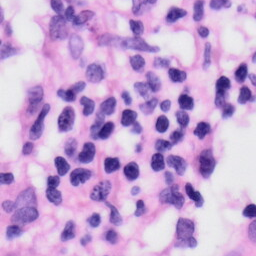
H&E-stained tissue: Skin